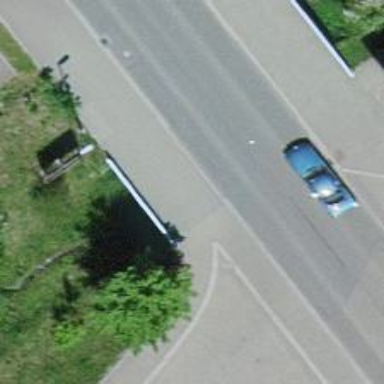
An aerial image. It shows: Asphalt footway that serves as sidewalk on bridge.